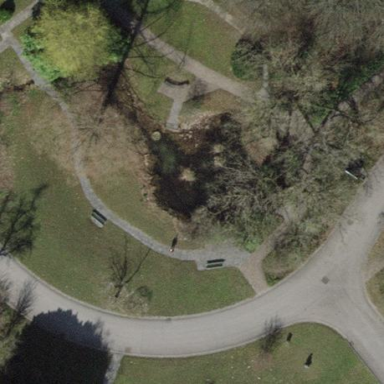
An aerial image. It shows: Peaceful pond surrounded by nature.